Question: I'm developing a HTML5 Canvas game using EaselJS and I've written a function that allows me to create "blocks" just by setting one or more images, size and position.
and by "blocks", what I mean is:

## I'm doing this using two methods:
With this method the blocks are created in the available space inside the location I've set, using the images randomly.
The blocks are created inside the location I've set using specific images for the top left corner, top side, top right corner, left side, center, right side, bottom left corner, bottom side and bottom right corner, and there can be more than a single image for each one of those parts (so the system uses a random one to avoid repeating the same image multiple times).
## Ok, but what's the problem?
(131 lines counting with the collision-detection-related part) I know there's a better way of doing this, that will take about a half or less lines than it's taking now, but I don't know how to do it and when someone show me, I'll use the for the rest of my life.
A possible way to use less lines is to use a single "method" that allows me to create blocks that are compound by blocks that are compound by the 9-or-more images (I just don't know how to do it, and I know it's difficult to understand. Try to imagine the third image being used 9 times).
'''
var Graphic = function (src, blockWidth, blockHeight) {
return {
createBlockAt: function (x, y, blockGroupWidth, blockGroupHeight, clsdir, alpha) {
for (var blockY = 0; blockY < blockGroupHeight / blockHeight; blockY++) {
for (var blockX = 0; blockX < blockGroupWidth / blockWidth; blockX++) {
var obj = new createjs.Bitmap(src[Math.floor(Math.random() * src.length)]);
obj.width = blockWidth;
obj.height = blockHeight;
if (typeof alpha !== 'undefined') {
obj.alpha = alpha; // While debugging this can be used to check if a block was made over another block.
}
obj.x = Math.round(x + (blockWidth * blockX));
obj.y = Math.round(y + (blockHeight * blockY));
stage.addChild(obj);
}
}
}
}
}
var complexBlock = function (topLeft, topCenter, topRight, middleLeft, middleCenter, middleRight, bottomLeft, bottomCenter, bottomRight, blockWidth, blockHeight) {
return {
createBlockAt: function (x, y, blockGroupWidth, blockGroupHeight, clsdir, alpha) {
for (var blockY = 0; blockY < blockGroupHeight / blockHeight; blockY++) {
for (var blockX = 0; blockX < blockGroupWidth / blockWidth; blockX++) {
if (blockY == 0 && blockX == 0) {
var obj = new createjs.Bitmap(topLeft[Math.floor(Math.random() * topLeft.length)]);
}
if (blockY == 0 && blockX != 0 && blockX != (blockGroupWidth / blockWidth - 1)) {
var obj = new createjs.Bitmap(topCenter[Math.floor(Math.random() * topCenter.length)]);
}
if (blockY == 0 && blockX == (blockGroupWidth / blockWidth - 1)) {
var obj = new createjs.Bitmap(topRight[Math.floor(Math.random() * topRight.length)]);
}
if (blockY != 0 && blockY != (blockGroupHeight / blockHeight - 1) && blockX == 0) {
var obj = new createjs.Bitmap(middleLeft[Math.floor(Math.random() * middleLeft.length)]);
}
if (blockY != 0 && blockY != (blockGroupHeight / blockHeight - 1) && blockX != 0 && blockX != (blockGroupWidth / blockWidth - 1)) {
var obj = new createjs.Bitmap(middleCenter[Math.floor(Math.random() * middleCenter.length)]);
}
if (blockY != 0 && blockY != (blockGroupHeight / blockHeight - 1) && blockX == (blockGroupWidth / blockWidth - 1)) {
var obj = new createjs.Bitmap(middleRight[Math.floor(Math.random() * middleRight.length)]);
}
if (blockY == (blockGroupHeight / blockHeight - 1) && blockX == 0) {
var obj = new createjs.Bitmap(bottomLeft[Math.floor(Math.random() * bottomLeft.length)]);
}
if (blockY == (blockGroupHeight / blockHeight - 1) && blockX != 0 && blockX != (blockGroupWidth / blockWidth - 1)) {
var obj = new createjs.Bitmap(bottomCenter[Math.floor(Math.random() * bottomCenter.length)]);
}
if (blockY == (blockGroupHeight / blockHeight - 1) && blockX == (blockGroupWidth / blockWidth - 1)) {
var obj = new createjs.Bitmap(bottomRight[Math.floor(Math.random() * bottomRight.length)]);
}
obj.width = blockWidth;
obj.height = blockHeight;
if (typeof alpha !== 'undefined') {
obj.alpha = alpha; // While debugging this can be used to check if a block was made over another block.
}
obj.x = Math.round(x + (blockWidth * blockX));
obj.y = Math.round(y + (blockHeight * blockY));
stage.addChild(obj);
}
}
}
}
}
var bigDirt = complexBlock(["http://i.imgur.com/DLwZMwJ.png"], ["http://i.imgur.com/UJn3Mtb.png"], ["http://i.imgur.com/AC2GFM2.png"], ["http://i.imgur.com/iH6wFj0.png"], ["http://i.imgur.com/wDSNzyc.png", "http://i.imgur.com/NUPhXaa.png"], ["http://i.imgur.com/b9vCjrO.png"], ["http://i.imgur.com/hNumqPG.png"], ["http://i.imgur.com/zXvJECc.png"], ["http://i.imgur.com/Whp7EuL.png"], 40, 40);
bigDirt.createBlockAt(0, 0, 40*3, 40*3);
'''
Here we go: <URL>
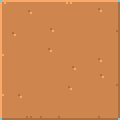
Answer: I don't see an easy way to reduce the number of lines given the nine possible branches, but you can reduce the repetition in your code:
'''
function randomImage(arr) {
return new createjs.Bitmap(arr[Math.floor(Math.random() * arr.length)]);
}
if (blockY == 0 && blockX == 0) {
var obj = randomImage(topLeft);
} // etc
'''
Re: the nine possible branches, you should note that they are mutually exclusive, so should be using 'else if' instead of just 'if', and that they are also naturally grouped in threes, suggesting that they should be nested.
in fact, there is a way to reduce the function size a lot. Note that for X and Y you have three options each (nine in total). It is possible to encode which image array you want based on a two-dimensional lookup table:
'''
var blocksHigh = blockGroupHeight / blockHeight;
var blocksWide = blockGroupWidth / blockWidth;
var blockSelector = [
[topLeft, topCenter, topRight],
[middleLeft, middleCenter, middleRight],
[bottomLeft, bottomCenter, bottomRight]
];
for (var blockY = 0; blockY < blocksHigh; blockY++) {
var blockSY = (blockY == 0) ? 0 : blockY < (blocksHigh - 1) ? 1 : 2;
for (var blockX = 0; blockX < blocksWide; blockX++) {
var blockSX = (blockY == 0) ? 0 : blockY < (blocksWide - 1) ? 1 : 2;
var array = blockSelector[blockSY][blockSX];
var obj = randomImage(array);
...
}
}
'''
Note the definitions of 'blocksHigh' and 'blocksWide' outside of the loop to reduce expensive repeated division operations.
See <URL>